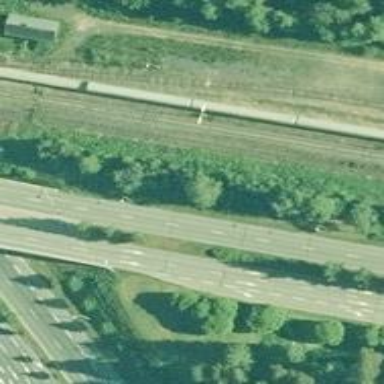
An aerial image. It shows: Railway signal.